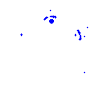
Particle: pion